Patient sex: F
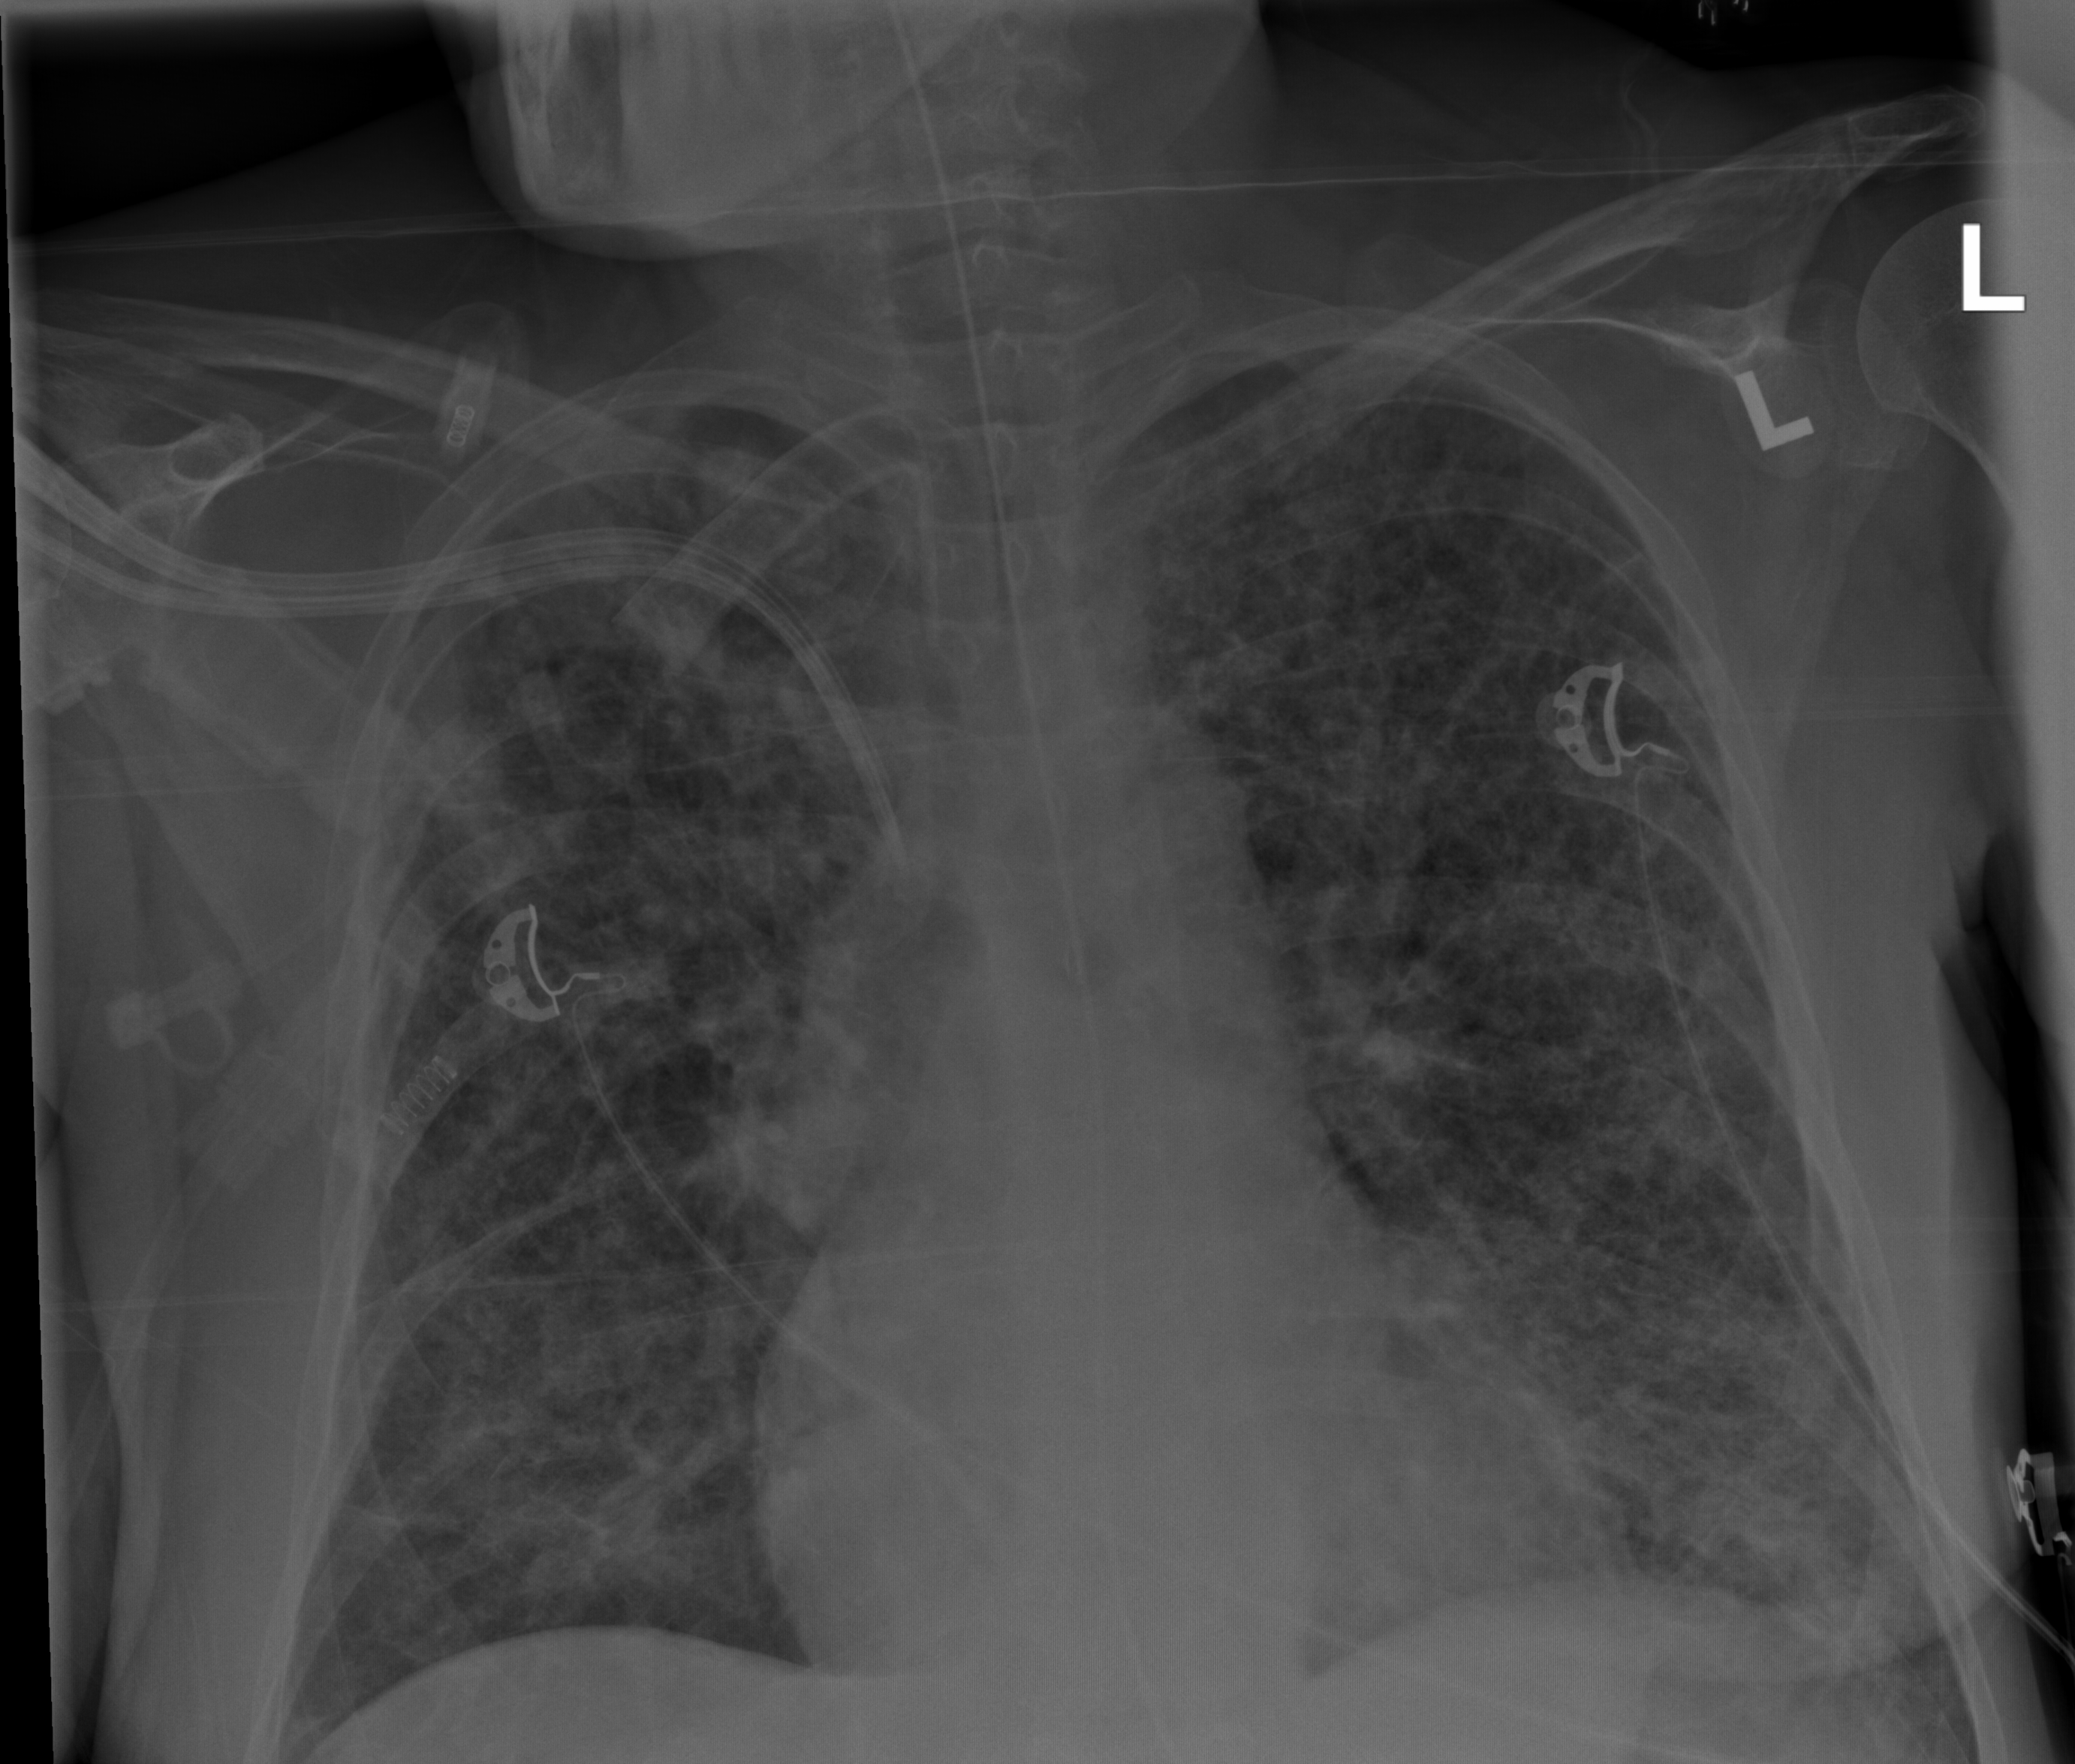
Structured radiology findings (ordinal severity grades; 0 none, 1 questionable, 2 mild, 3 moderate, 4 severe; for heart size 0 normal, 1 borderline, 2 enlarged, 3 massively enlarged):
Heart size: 0
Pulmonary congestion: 2
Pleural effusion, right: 0
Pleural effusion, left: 0
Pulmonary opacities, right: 3
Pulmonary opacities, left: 3
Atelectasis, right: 2
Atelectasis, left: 2